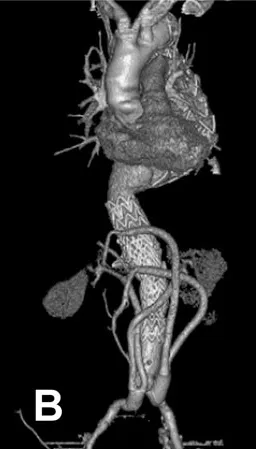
(B) Early angio CT scan showing the implanted stent-grafts and the patency of all prosthetic bypass.
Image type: radiology (ct)